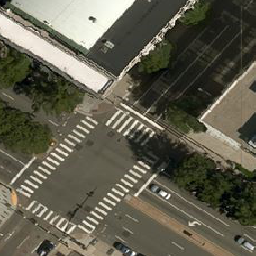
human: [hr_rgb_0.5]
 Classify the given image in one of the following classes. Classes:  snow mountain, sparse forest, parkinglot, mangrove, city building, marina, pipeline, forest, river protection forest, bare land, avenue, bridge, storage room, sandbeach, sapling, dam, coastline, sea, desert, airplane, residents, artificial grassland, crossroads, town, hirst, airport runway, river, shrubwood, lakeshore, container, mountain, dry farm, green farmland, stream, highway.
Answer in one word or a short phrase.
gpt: crossroads